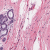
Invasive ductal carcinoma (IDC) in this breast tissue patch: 0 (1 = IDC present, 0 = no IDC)